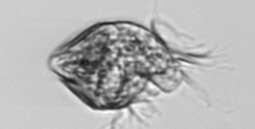
Label: Strombidium_morphotype1